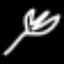
Label: fork